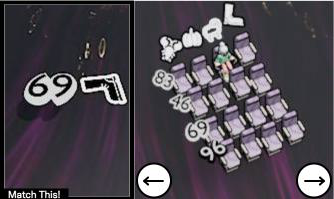
Task: seats
Answer: no